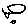
Label: car